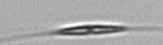
Label: Cylindrotheca